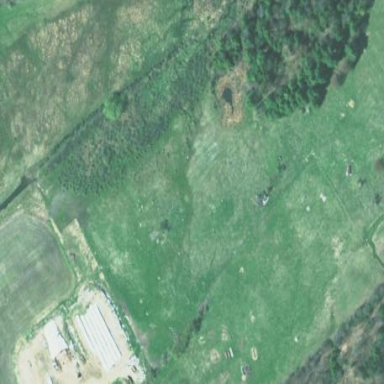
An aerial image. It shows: Area covered with grass.